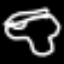
Label: pants